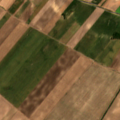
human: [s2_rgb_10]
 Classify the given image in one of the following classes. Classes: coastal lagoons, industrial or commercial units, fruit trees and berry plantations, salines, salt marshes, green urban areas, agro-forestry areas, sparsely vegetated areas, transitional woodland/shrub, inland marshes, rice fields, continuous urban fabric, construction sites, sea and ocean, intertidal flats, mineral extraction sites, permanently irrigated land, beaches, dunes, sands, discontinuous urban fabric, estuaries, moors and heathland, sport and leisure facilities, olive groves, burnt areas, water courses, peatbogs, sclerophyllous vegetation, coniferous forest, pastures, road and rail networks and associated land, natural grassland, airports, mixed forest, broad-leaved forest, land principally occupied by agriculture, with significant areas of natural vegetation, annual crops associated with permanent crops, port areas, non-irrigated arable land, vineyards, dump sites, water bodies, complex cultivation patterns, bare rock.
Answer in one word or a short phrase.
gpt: non-irrigated arable land, complex cultivation patterns, land principally occupied by agriculture, with significant areas of natural vegetation